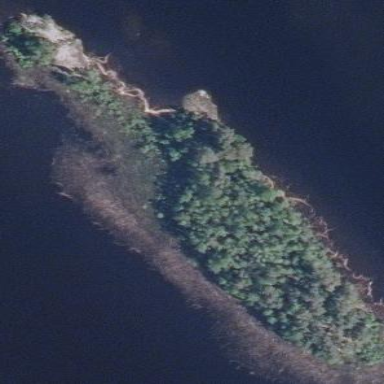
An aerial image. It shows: Islet covered with woodland.